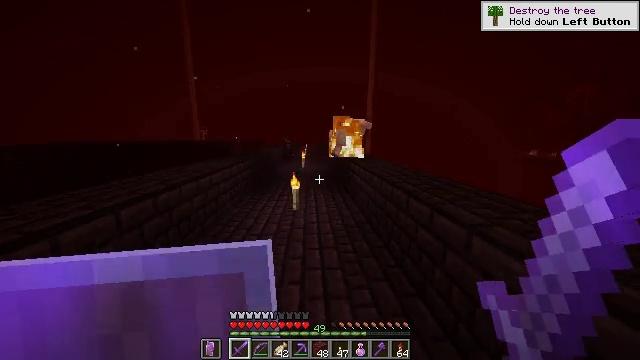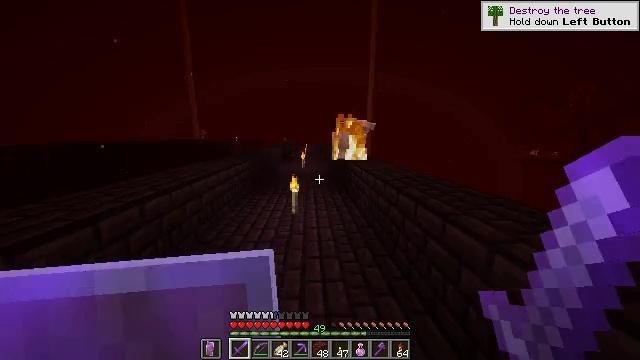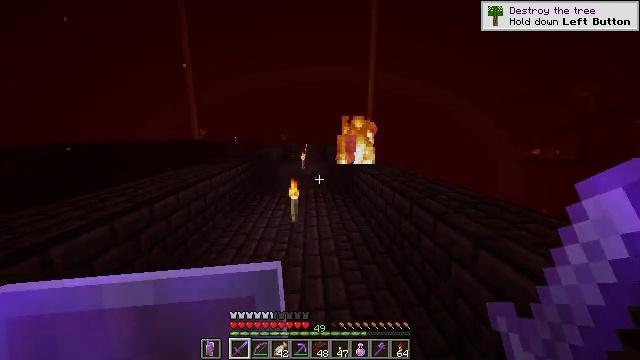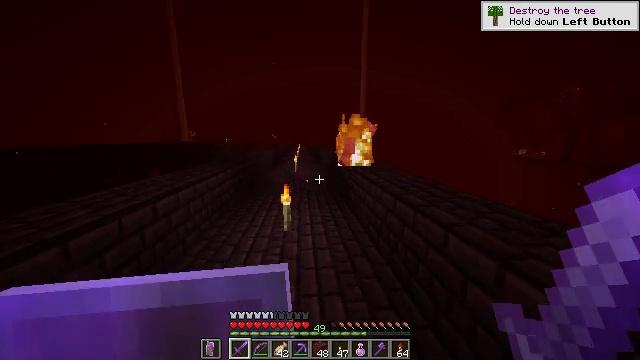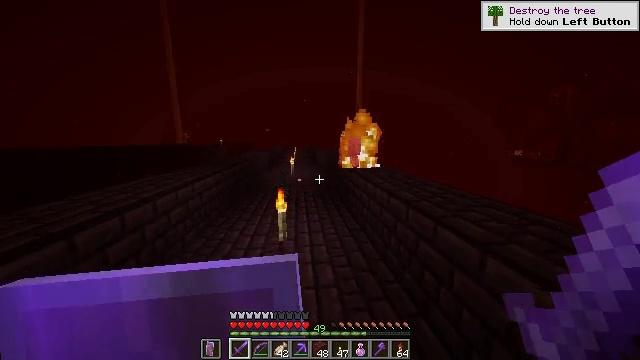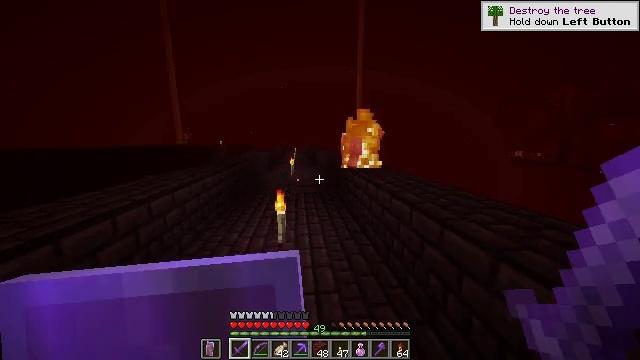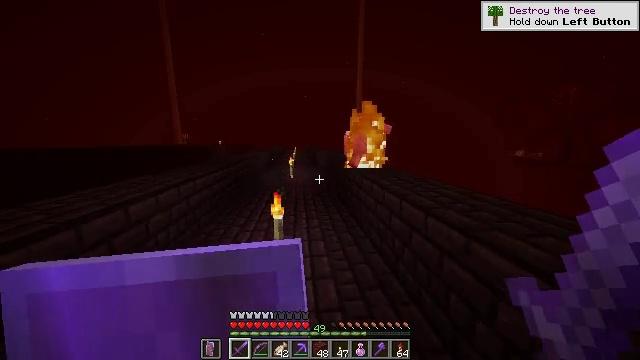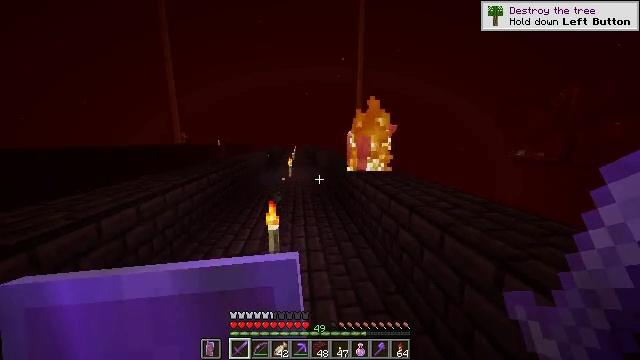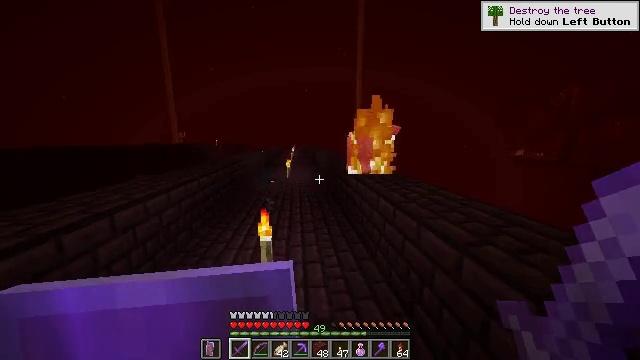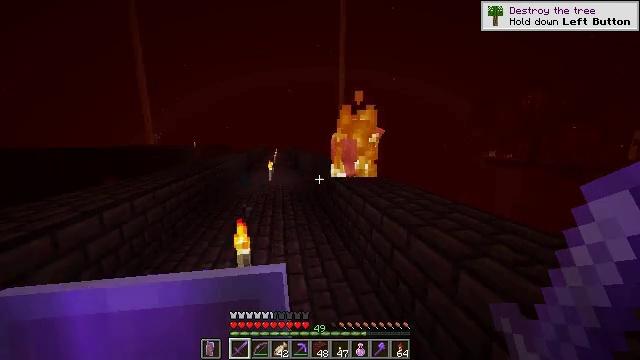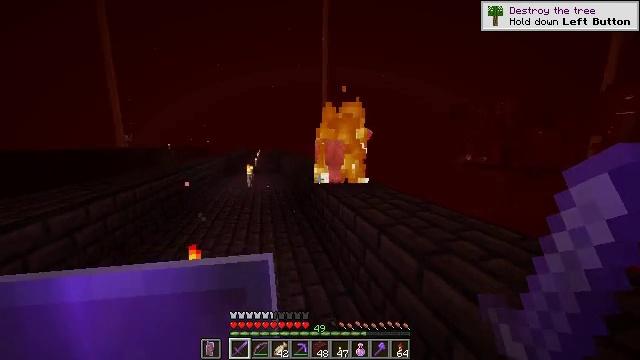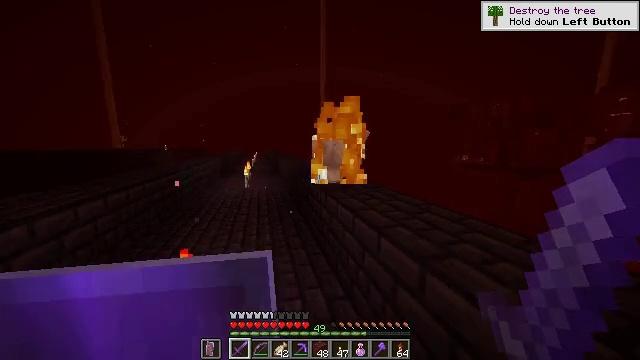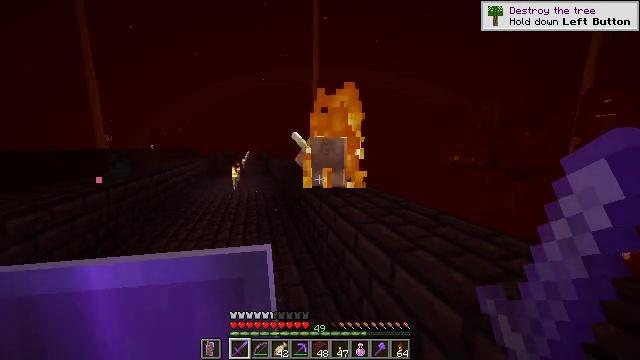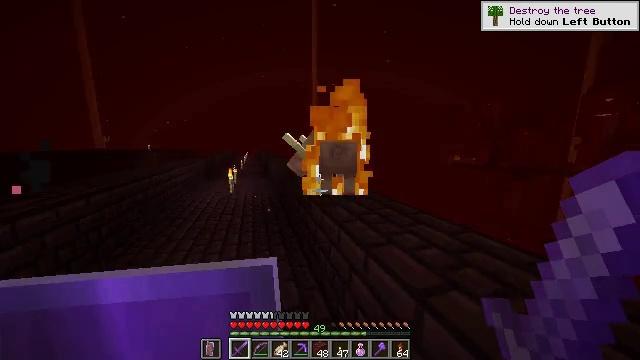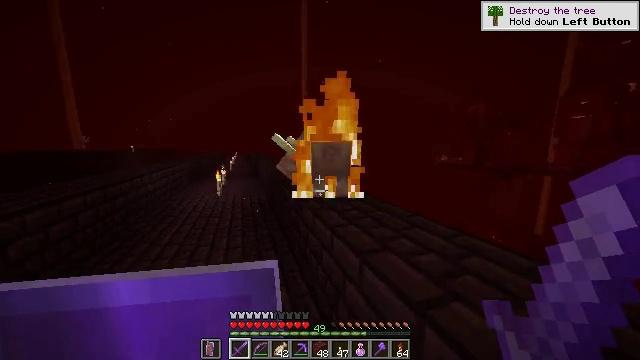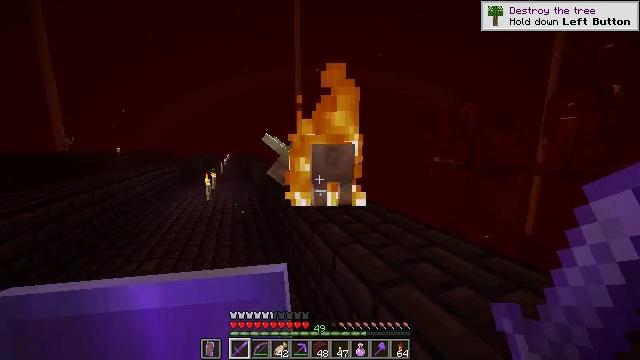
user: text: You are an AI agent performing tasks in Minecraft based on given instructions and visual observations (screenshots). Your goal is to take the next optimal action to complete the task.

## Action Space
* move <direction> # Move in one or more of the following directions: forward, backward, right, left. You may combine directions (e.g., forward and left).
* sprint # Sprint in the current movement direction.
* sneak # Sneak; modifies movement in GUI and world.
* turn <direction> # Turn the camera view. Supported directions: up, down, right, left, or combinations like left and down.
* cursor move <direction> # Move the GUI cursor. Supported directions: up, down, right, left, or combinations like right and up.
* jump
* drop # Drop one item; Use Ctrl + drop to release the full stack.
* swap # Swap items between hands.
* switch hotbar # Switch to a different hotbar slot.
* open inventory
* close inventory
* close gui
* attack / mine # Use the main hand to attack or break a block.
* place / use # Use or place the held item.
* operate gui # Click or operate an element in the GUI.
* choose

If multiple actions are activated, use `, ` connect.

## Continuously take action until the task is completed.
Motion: motion action
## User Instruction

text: Hunt nether mobs.
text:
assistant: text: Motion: move forward, sprint
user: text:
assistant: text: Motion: move forward, sprint
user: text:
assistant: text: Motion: move forward, sprint, turn right
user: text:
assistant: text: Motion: move forward, sprint
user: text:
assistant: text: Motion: move forward, sprint
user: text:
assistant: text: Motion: move forward, sprint
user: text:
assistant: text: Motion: move forward, sprint
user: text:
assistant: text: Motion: move forward, sprint
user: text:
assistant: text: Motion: move forward, sprint, turn right
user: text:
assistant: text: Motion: move forward, sprint, turn right
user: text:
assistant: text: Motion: move forward, sprint
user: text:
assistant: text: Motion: move forward, sprint, turn right
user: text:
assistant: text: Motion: move forward, sprint
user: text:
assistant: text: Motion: move forward, sprint, turn right
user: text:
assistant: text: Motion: move forward, sprint, turn right
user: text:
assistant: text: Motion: move forward, sprint, turn right
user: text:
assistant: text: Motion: move forward, sprint, turn right
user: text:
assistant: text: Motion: sprint
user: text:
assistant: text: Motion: no_op
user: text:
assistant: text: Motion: attack / mine
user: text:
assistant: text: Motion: attack / mine
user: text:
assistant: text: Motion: turn left and down, attack / mine
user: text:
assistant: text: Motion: attack / mine
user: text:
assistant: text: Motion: no_op
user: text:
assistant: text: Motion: no_op